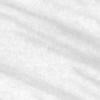
Label: change